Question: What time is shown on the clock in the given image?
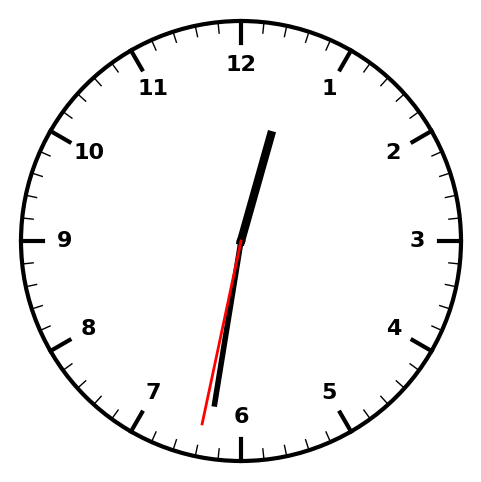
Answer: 12:31:32